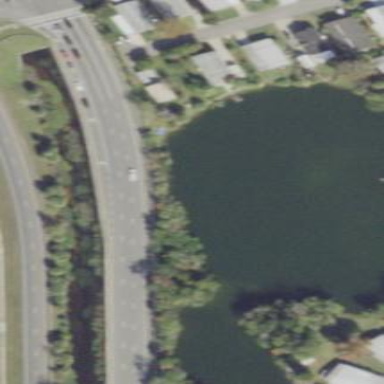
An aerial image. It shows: Pond with natural water.